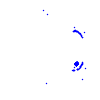
Particle: pion